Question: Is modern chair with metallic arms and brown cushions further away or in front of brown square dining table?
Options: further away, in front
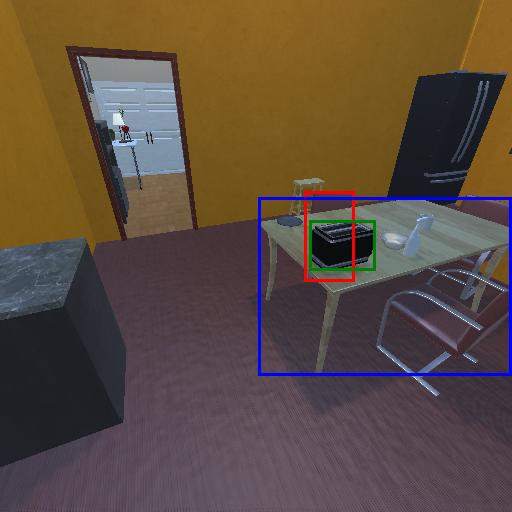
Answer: further away